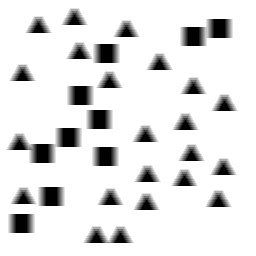
Squares: 10
Triangles: 22
Stars: 0
Total shapes: 32